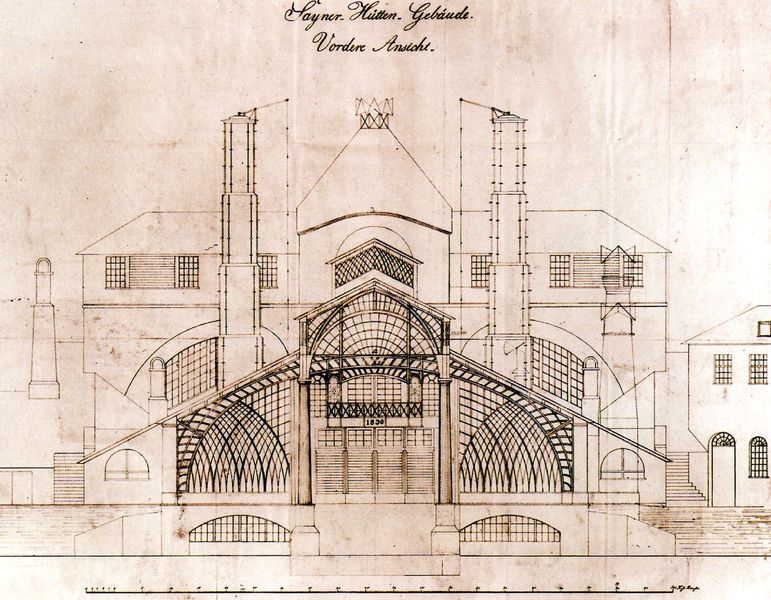
Titel: Sayner Hütte
Standort: Sayn (EU - D - RP)
Schlagwörter: fenster, frankreich, glas, skizze, tür, zeichnung, dach, gebäude, haus, architektur, stein, hütte, kirche, front, balkon, schrift, ansicht, formen, grafik, hütten, fabrik, saal, treppe, metall, stufen, striche, tor, halle, bögen, schnitt, entwurf, stift, portal, konstruktion, etagen, plan, tempel, stahl, streben, querschnitt, bau, firma, basilika, gibel, riss, aufriss, maßstab, statik, längsschnitt, exakt, fabrikhalle, architketur, beschrfitung, vordere ansicht, sayner, vordere, sayner-hütten, sayn